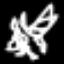
Label: squiggle